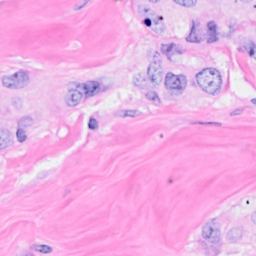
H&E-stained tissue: Breast